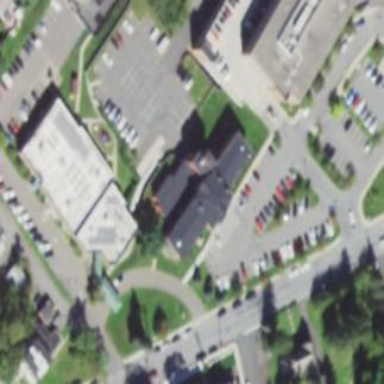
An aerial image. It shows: Hospital building.